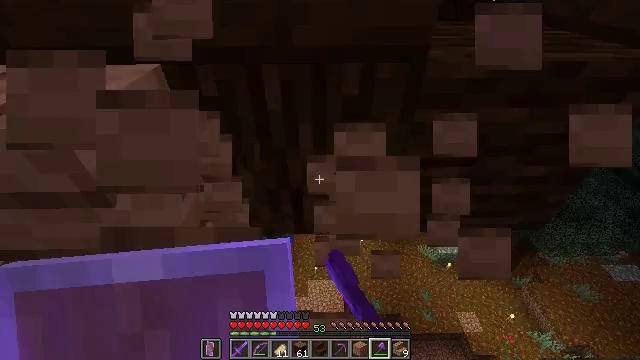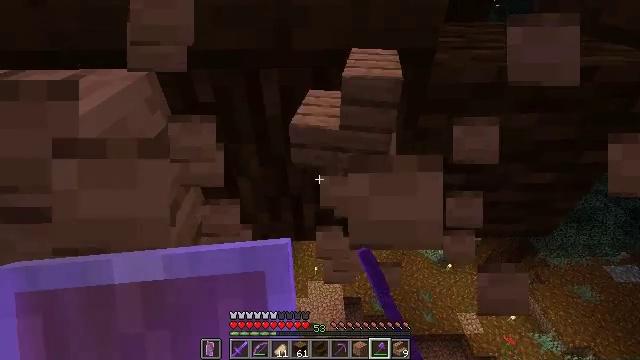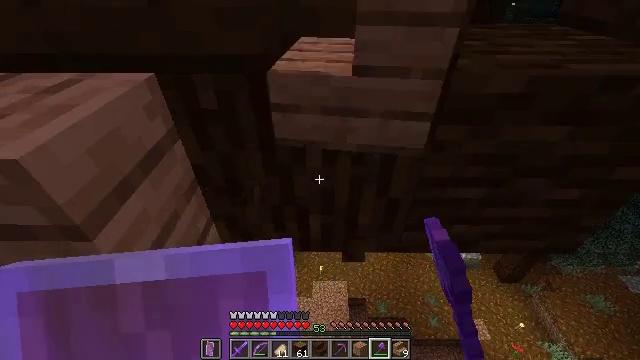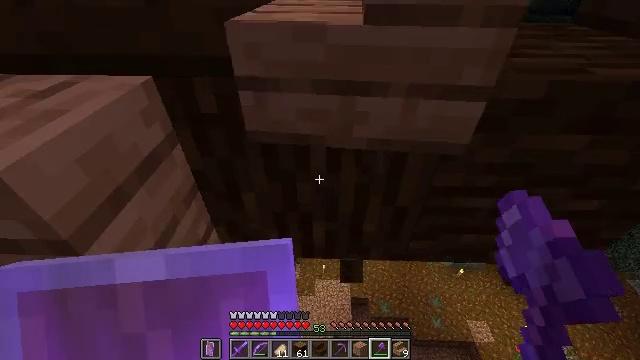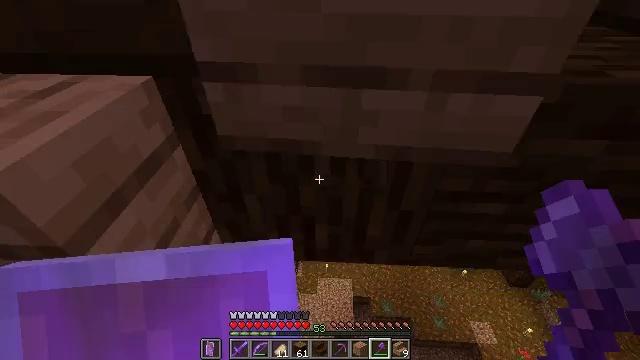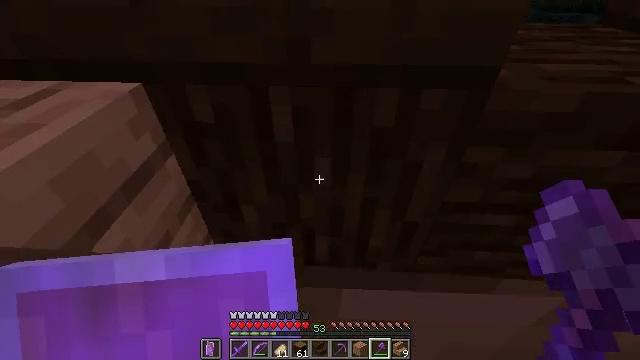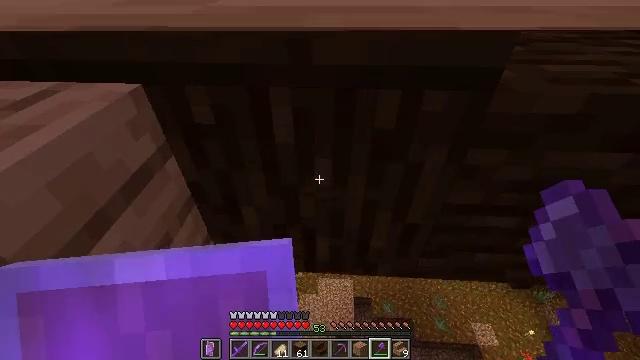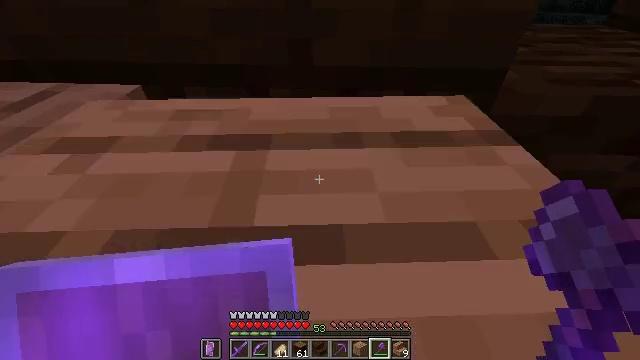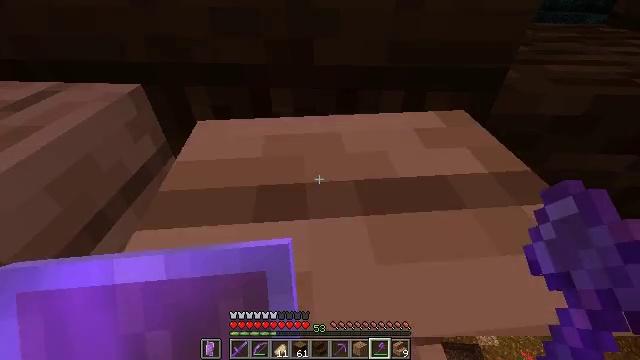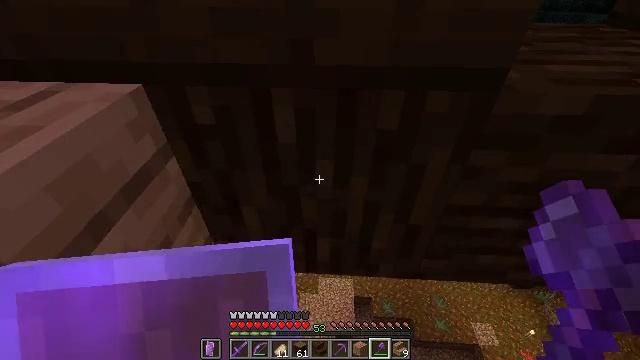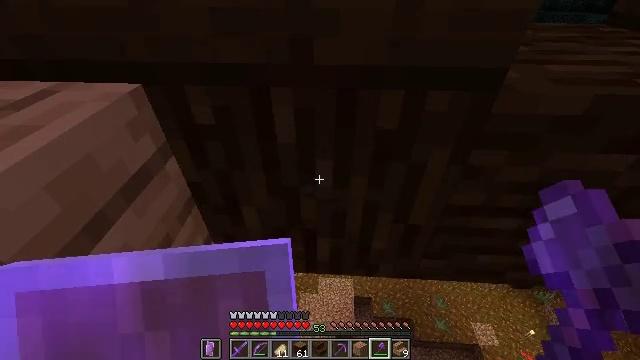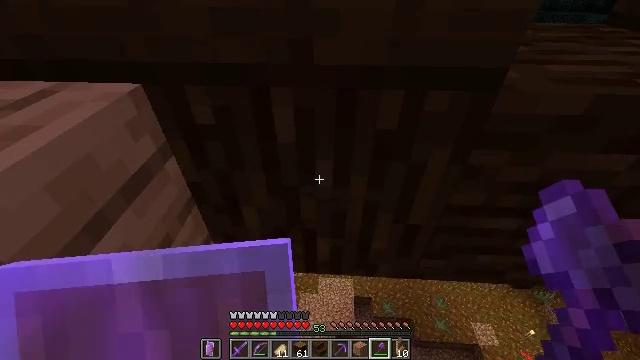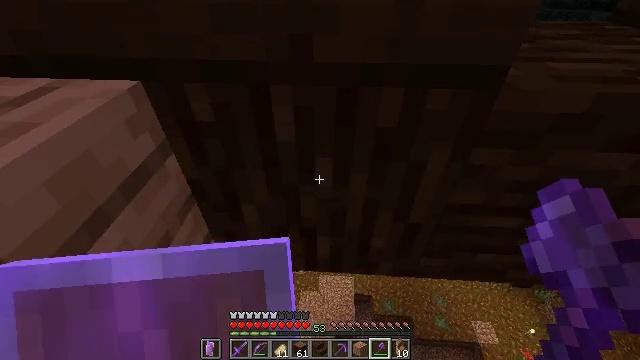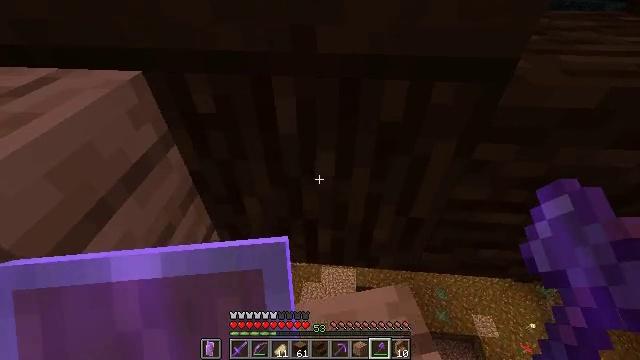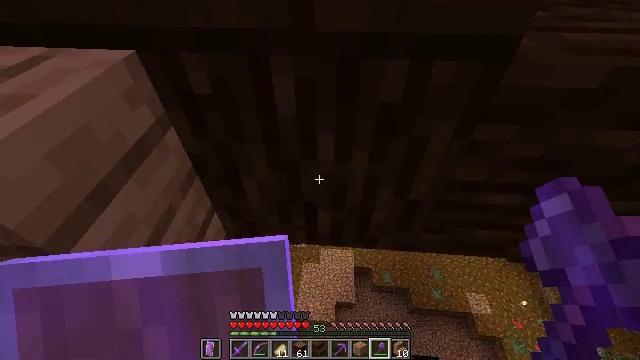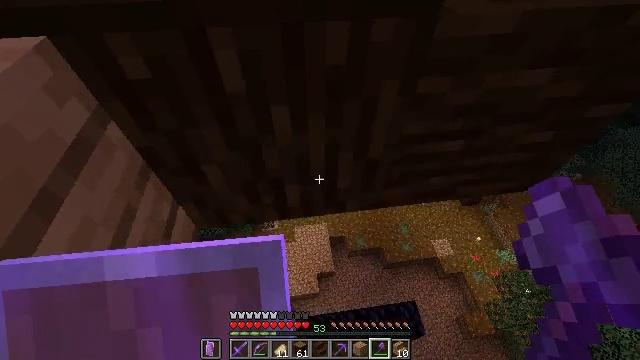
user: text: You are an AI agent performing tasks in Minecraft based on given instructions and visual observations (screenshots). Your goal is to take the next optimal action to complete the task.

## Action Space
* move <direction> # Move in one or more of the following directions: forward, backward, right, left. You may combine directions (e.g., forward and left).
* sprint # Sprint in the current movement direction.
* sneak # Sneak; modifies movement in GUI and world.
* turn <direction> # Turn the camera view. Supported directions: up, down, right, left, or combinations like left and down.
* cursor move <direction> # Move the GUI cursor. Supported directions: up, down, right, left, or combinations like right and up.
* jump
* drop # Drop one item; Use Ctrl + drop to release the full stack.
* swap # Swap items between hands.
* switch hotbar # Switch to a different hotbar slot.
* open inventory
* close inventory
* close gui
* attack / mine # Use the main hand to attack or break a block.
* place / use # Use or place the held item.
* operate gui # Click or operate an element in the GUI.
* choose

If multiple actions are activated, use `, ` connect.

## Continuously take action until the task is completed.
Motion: motion action
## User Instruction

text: Attack the jungle planks to collect them.
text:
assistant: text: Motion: move forward, sneak
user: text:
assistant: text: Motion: move forward, sneak, turn left
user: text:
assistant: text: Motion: move forward, sneak, turn left
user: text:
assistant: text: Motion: move forward, sneak, turn left
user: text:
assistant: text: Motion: move forward, sneak
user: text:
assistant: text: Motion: move forward, sneak
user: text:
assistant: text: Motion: move forward, sneak
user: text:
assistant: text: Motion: move forward, sneak
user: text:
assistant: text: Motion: move forward, sneak
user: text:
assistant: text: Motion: sneak
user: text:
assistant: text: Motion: sneak
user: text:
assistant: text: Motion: sneak
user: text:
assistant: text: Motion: sneak, turn left and down
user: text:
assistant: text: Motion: move back, sneak, turn down
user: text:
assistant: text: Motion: move back, sneak, turn right and down
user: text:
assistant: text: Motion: move back, sneak, turn right and down
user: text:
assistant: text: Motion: move back, sneak, turn right and down
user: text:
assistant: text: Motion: move back, sneak, turn right and down
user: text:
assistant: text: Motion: move back, sneak
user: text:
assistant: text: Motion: move back, sneak
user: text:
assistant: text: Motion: move back, sneak
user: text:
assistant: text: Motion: move back, sneak
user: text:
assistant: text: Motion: move back, sneak, turn right and up
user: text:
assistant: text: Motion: move back, sneak, turn right and up
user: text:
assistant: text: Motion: move back, sneak, turn right and up
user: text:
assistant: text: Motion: move back, sneak, turn right and up
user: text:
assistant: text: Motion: move back and move right, sneak, turn right and up
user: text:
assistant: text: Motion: move back and move right, sneak, turn right and up
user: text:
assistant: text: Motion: move back and move right, sneak, turn right and up
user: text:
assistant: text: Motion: move back and move right, sneak, turn right